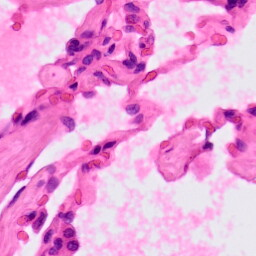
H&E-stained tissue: Lung